Question: I am using WebStorm combined with karma to run Jasmine javaScript unit tests. 'describe', or maybe it's WebStorm crashing, I'm not sure.
The karma error output says:
> ERROR [karma]: [TypeError: Cannot read property 'should return a Foo'
of undefined]
- - 'describe'
Versions:
- - - - -
What is causing it to crash?
'''
var Foo = function Foo(name) {
this.name = name;
};
Foo.prototype.bar = function bar() {
return "Hello " + this.name;
};
describe("Foo", function () {
describe("constructor", function () {
it("should return a Foo", function () {
var act,
target;
act = function () {
target = new Foo("Gary");
};
expect(act).not.toThrow();
expect(target).not.toBeNull();
});
});
describe("bar", function () {
it("should return a string like 'Hello' + name", function () {
var target, actValue;
target = new Foo("Gary");
actValue = target.bar();
expect(actValue).toBe("Hello Gary");
});
});
});
'''
'''
/usr/local/bin/node /Applications/WebStorm.app/plugins/js-karma/js_reporter/karma-intellij/lib/intellijServer.js --karmaPackageDir=/usr/local/lib/node_modules/karma --configFile=/Users/Gary/Documents/DotBox/test/karma.conf.js --coverageTempDir=/private/var/folders/5m/hfxftkwx5fsdnxf3g3nn5_2m0000gn/T/karma-intellij-coverage-4959093687844631591.tmp
INFO [karma]: Karma v0.10.8 server started at http://localhost:9876/
INFO [launcher]: Starting browser Chrome
INFO [Chrome 31.0.1650 (Mac OS X 10.9.0)]: Connected on socket vWDSeE6uTpA6RpuH05Bq
INFO [watcher]: Changed file "/Users/Gary/Documents/DotBox/test/fooSpec.js".
ERROR [karma]: [TypeError: Cannot read property 'should return a Foo' of undefined]
TypeError: Cannot read property 'should return a Foo' of undefined
at createSpecNode (/Applications/WebStorm.app/plugins/js-karma/js_reporter/karma-intellij/lib/intellijReporter.js:51:37)
at IntellijReporter.onSpecComplete (/Applications/WebStorm.app/plugins/js-karma/js_reporter/karma-intellij/lib/intellijReporter.js:190:20)
at EventEmitter.emit (events.js:98:17)
at onResult (/usr/local/lib/node_modules/karma/lib/browser.js:177:13)
at Socket.EventEmitter.emit [as $emit] (events.js:117:20)
at SocketNamespace.handlePacket (/usr/local/lib/node_modules/karma/node_modules/socket.io/lib/namespace.js:335:22)
at Manager.onClientMessage (/usr/local/lib/node_modules/karma/node_modules/socket.io/lib/manager.js:488:38)
at WebSocket.Transport.onMessage (/usr/local/lib/node_modules/karma/node_modules/socket.io/lib/transport.js:387:20)
at Parser.<anonymous> (/usr/local/lib/node_modules/karma/node_modules/socket.io/lib/transports/websocket/hybi-16.js:39:10)
at Parser.EventEmitter.emit (events.js:95:17)
at finish (/usr/local/lib/node_modules/karma/node_modules/socket.io/lib/transports/websocket/hybi-16.js:288:16)
at Parser.expectHandler (/usr/local/lib/node_modules/karma/node_modules/socket.io/lib/transports/websocket/hybi-16.js:299:15)
at Parser.add (/usr/local/lib/node_modules/karma/node_modules/socket.io/lib/transports/websocket/hybi-16.js:466:24)
at Parser.expect (/usr/local/lib/node_modules/karma/node_modules/socket.io/lib/transports/websocket/hybi-16.js:499:10)
at Parser.<anonymous> (/usr/local/lib/node_modules/karma/node_modules/socket.io/lib/transports/websocket/hybi-16.js:298:18)
at Parser.add (/usr/local/lib/node_modules/karma/node_modules/socket.io/lib/transports/websocket/hybi-16.js:466:24)
at Parser.expect (/usr/local/lib/node_modules/karma/node_modules/socket.io/lib/transports/websocket/hybi-16.js:499:10)
at expectData (/usr/local/lib/node_modules/karma/node_modules/socket.io/lib/transports/websocket/hybi-16.js:296:16)
at Parser.<anonymous> (/usr/local/lib/node_modules/karma/node_modules/socket.io/lib/transports/websocket/hybi-16.js:317:11)
at Parser.add (/usr/local/lib/node_modules/karma/node_modules/socket.io/lib/transports/websocket/hybi-16.js:466:24)
at Parser.expect (/usr/local/lib/node_modules/karma/node_modules/socket.io/lib/transports/websocket/hybi-16.js:499:10)
at Parser.opcodeHandlers.1 (/usr/local/lib/node_modules/karma/node_modules/socket.io/lib/transports/websocket/hybi-16.js:316:14)
at Parser.processPacket (/usr/local/lib/node_modules/karma/node_modules/socket.io/lib/transports/websocket/hybi-16.js:533:8)
at Parser.add (/usr/local/lib/node_modules/karma/node_modules/socket.io/lib/transports/websocket/hybi-16.js:466:24)
at Socket.<anonymous> (/usr/local/lib/node_modules/karma/node_modules/socket.io/lib/transports/websocket/hybi-16.js:141:17)
at Socket.EventEmitter.emit (events.js:117:20)
at Socket.<anonymous> (_stream_readable.js:746:14)
at Socket.EventEmitter.emit (events.js:92:17)
at emitReadable_ (_stream_readable.js:408:10)
at emitReadable (_stream_readable.js:404:5)
at readableAddChunk (_stream_readable.js:165:9)
at Socket.Readable.push (_stream_readable.js:127:10)
at TCP.onread (net.js:526:21)
Process finished with exit code 1
'''

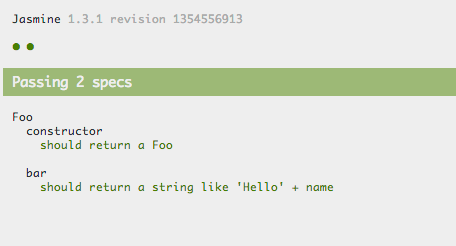
Answer: Looks like it is an issue in the 7.0.2 version of WebStorm, specifically the old Karma plugin.
The fix is to download the new karma plugin 'version 131.560'. Or when the next 'version 7.0.3' of WebStorm comes out it may have the new plugin.
See some documentation here:
<URL>
and
<URL>